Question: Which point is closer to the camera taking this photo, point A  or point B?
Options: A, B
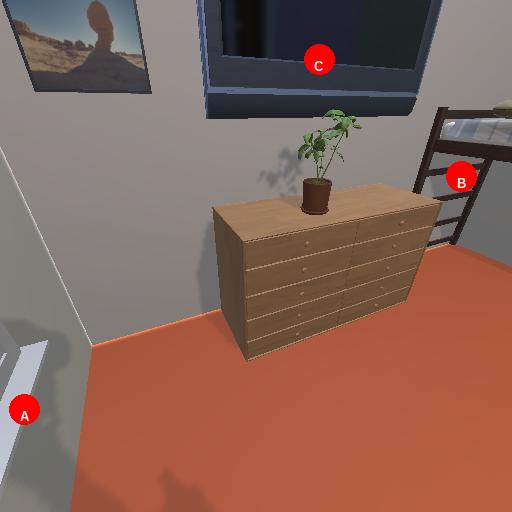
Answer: A